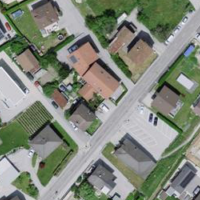
EUNIS habitat code: 54
Species observed at this site:
Daucus carota